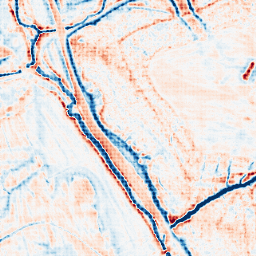
Category: edge_preserving
Decomposition family: guided
Decomposition parameters: radius: 4
eps: 0.001
Upsampling method: sinc_hamming
Upsampling parameters: scale: 4
kernel_size: 4
Upsampling scale: 4